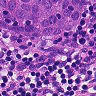
Metastatic tissue present: yes